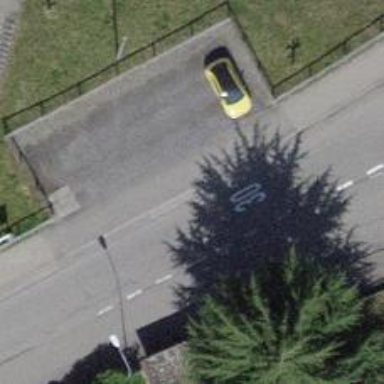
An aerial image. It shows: Kerb serving as barrier.